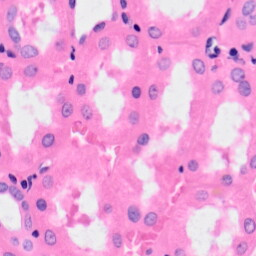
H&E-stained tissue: Kidney